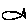
Label: fish